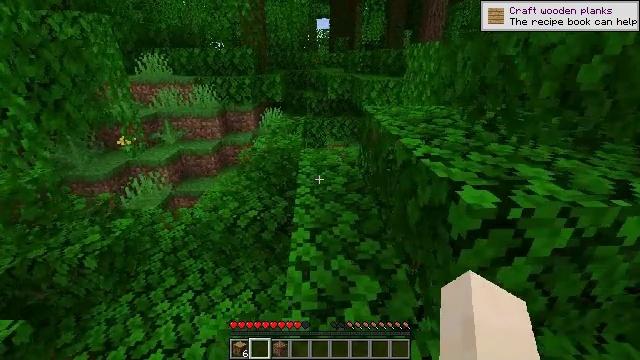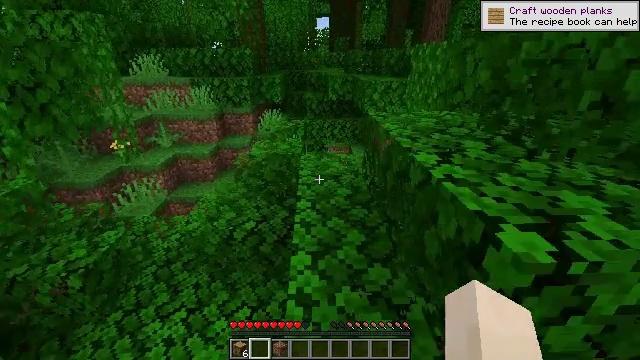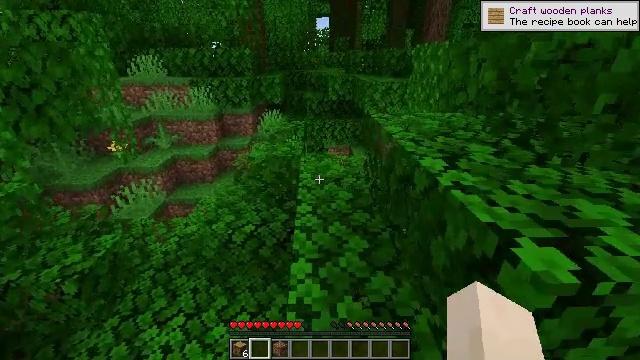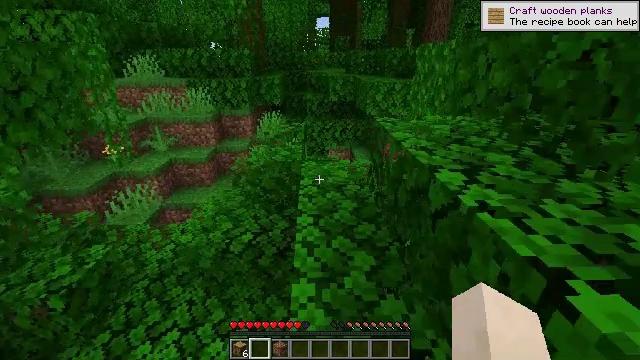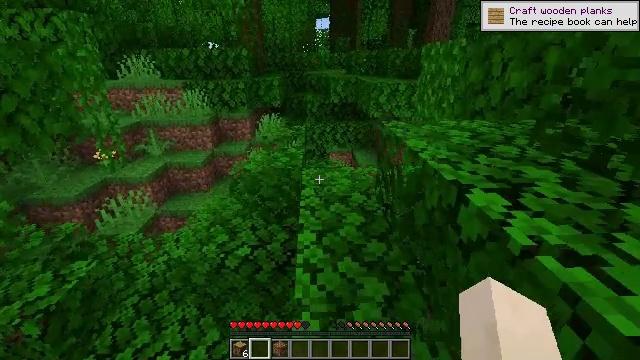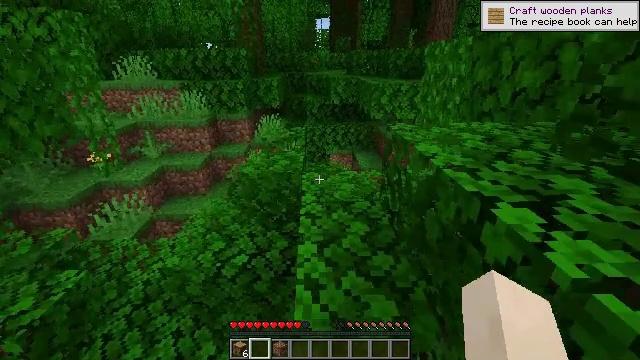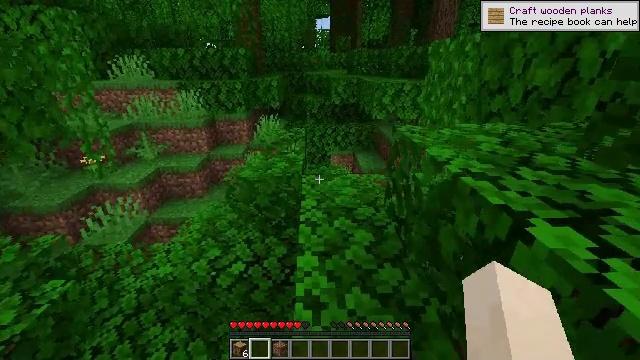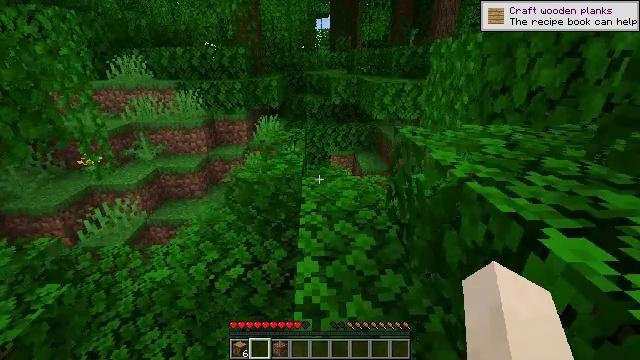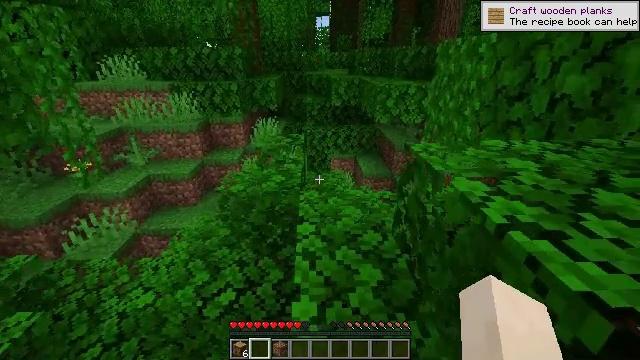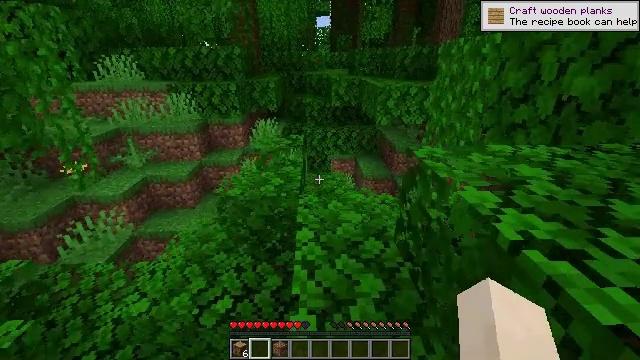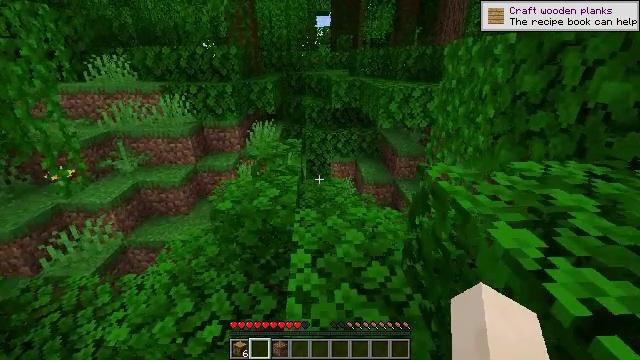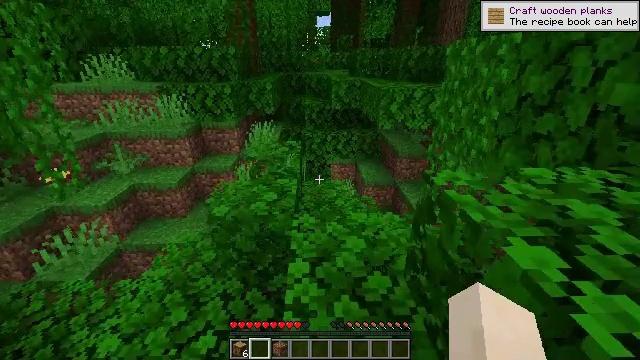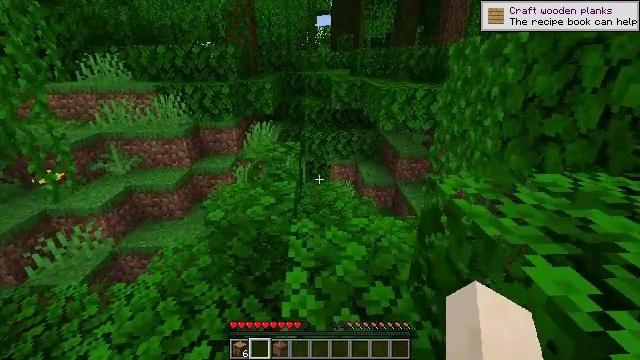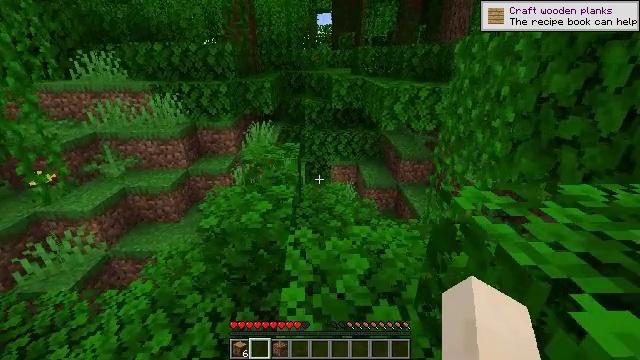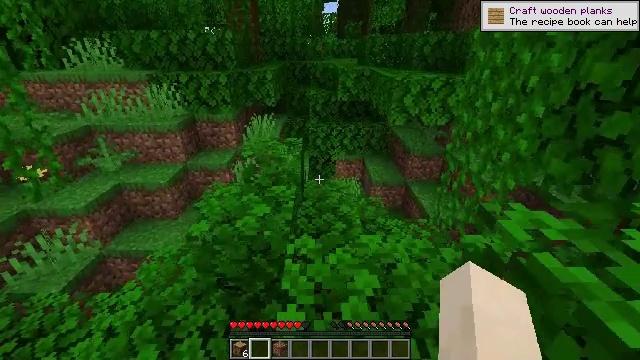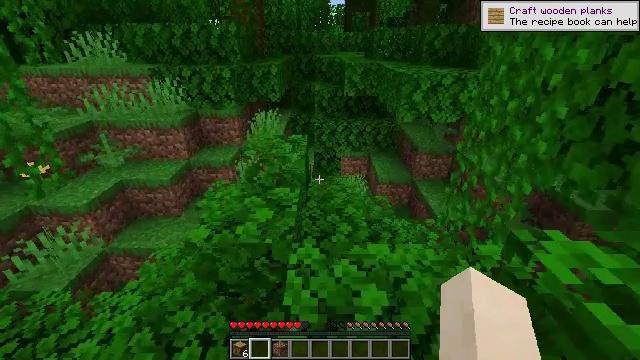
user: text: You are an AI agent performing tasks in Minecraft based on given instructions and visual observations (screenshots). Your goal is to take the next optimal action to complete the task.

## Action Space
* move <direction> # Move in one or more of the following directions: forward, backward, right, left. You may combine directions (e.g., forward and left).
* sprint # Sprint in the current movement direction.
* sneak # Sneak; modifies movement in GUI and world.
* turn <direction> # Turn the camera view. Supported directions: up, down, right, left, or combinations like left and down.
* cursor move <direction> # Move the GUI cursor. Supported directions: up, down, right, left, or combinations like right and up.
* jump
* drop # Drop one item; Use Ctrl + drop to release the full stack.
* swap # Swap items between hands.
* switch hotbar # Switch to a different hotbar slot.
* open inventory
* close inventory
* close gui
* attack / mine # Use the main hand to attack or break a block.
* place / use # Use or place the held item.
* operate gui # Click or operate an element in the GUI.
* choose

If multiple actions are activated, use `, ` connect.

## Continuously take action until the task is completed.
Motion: motion action
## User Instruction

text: Gather tripwire by breaking it.
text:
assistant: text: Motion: move forward
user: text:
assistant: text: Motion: move forward
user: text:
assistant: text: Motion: move forward
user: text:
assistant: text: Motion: move forward
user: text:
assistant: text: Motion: move forward
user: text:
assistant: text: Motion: move forward
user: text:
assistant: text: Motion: move forward
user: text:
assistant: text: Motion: move forward
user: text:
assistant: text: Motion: move forward
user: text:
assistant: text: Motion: move forward
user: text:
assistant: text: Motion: move forward
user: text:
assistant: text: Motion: move forward
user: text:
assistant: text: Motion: move forward
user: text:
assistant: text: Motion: move forward, turn left and down
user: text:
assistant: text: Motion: move forward, turn left and down
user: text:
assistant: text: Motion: move forward, turn left
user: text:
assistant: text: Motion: move forward, turn left
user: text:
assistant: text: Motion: move forward
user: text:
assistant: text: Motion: move forward, turn left
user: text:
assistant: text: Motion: move forward
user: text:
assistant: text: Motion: move forward
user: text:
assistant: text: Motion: move forward
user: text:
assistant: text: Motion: move forward, turn left
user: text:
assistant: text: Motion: move forward, turn left and down
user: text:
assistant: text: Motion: move forward
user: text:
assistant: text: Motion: move forward, jump
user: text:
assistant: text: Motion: move forward, jump
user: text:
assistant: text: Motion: move forward, jump
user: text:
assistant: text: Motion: move forward, jump
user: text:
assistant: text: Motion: move forward